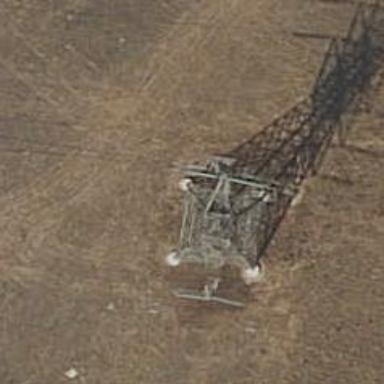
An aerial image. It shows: Power line in the image.